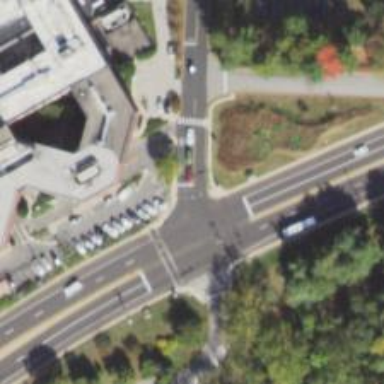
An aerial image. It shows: Marked crossing on the road.